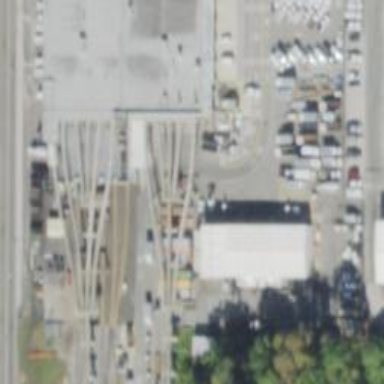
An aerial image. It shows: Yard service bridge with electrified monorail railway.